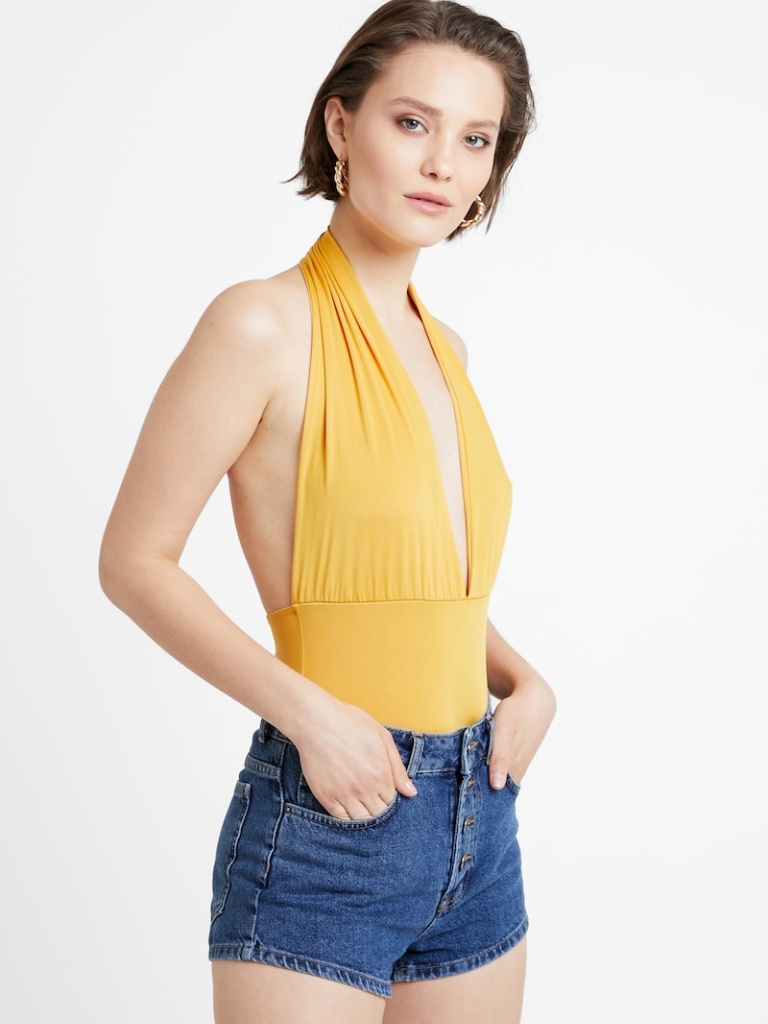
lycra tight sleeveless hip length Fully Tucked in plunge bodysuit